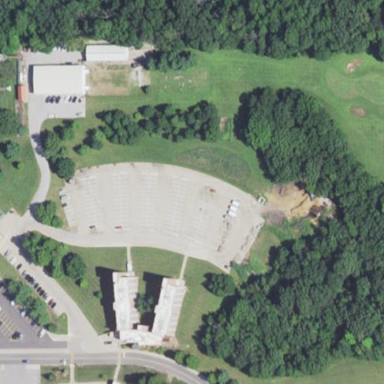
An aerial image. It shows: Golf course.